Question: I have Magnolia 5.4.9 release and I want to upgrade it to 5.4.18 from maven pom file. The problem is that in nexus repository there are pom files til the release 5.4.10. If I try to reach 5.4.11 or later, then I get this error:

Is there any solution to upgrade 5.4.11 and later?
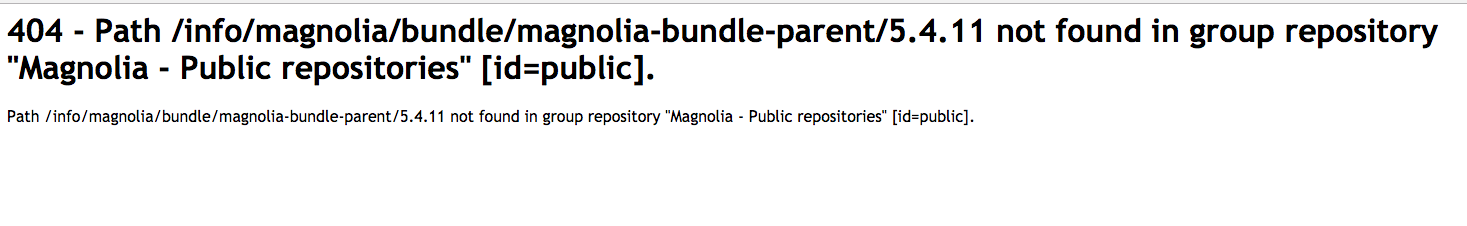
Answer: 'Maintenance releases for previous major versions of Magnolia are available to Magnolia On-Premises customers only (i.e. customers that have an active subscription to Magnolia On-Premises).' <URL>, Unfortunate enough that's the policy.
In this case I see two alternatives:
Sending an email to info@magnolia-cms.com
or you want to upgrade to later release anyway, just giving it a shot in test env. or similar.
Should you an enterprise user: please login to Magnolia Nexus and get the version you wish. If your maven settings are accurate, you should have no problem fetching those dependencies as well. <URL>
Cheers,